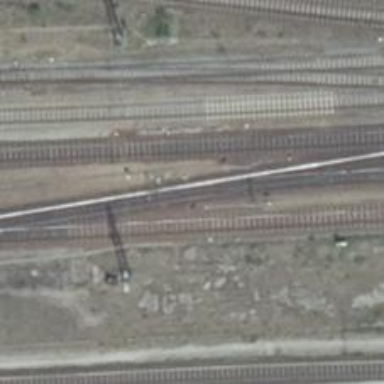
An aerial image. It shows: Railway signal.